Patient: sex F, age 64
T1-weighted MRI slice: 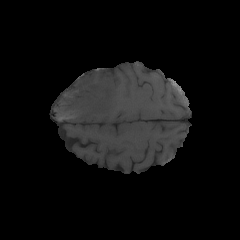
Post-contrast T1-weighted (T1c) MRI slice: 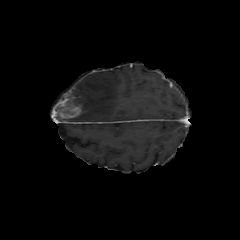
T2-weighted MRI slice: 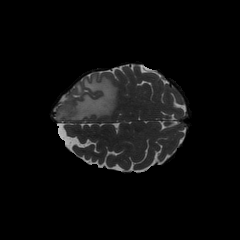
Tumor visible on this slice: yes
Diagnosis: Glioblastoma, IDH-wildtype
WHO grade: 4